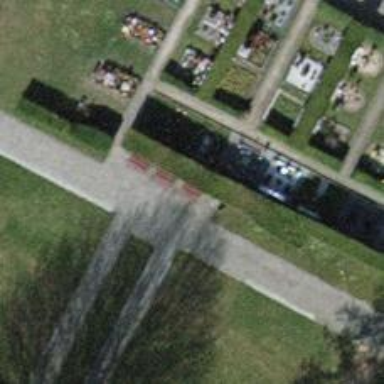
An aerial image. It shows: Bench.